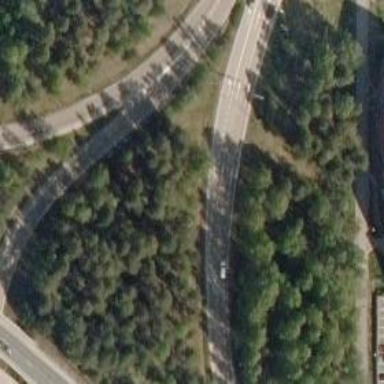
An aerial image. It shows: Trunk link road with asphalt surface.